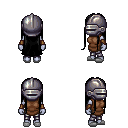
a pixel art fantasy rpg character, female body template, dark elf, purple skin, brown tunic, metal pants, black extra-long hairstyle, metal helm, cloth bracers, white slippers, four views (front, back, left, right), 2x2 character sprite sheet, small pixel art, hard edges, no anti-aliasing